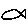
Label: fish